Question: I have the following query with 'LIKE' condition:
'Select top 20 * from entity with(NOLOCK) where first like 'john%''
The Above query will return the employee whose first name starts with John.
Now the same query using Full-Text Index search:
'''
Select top 20 * from entity with(NOLOCK) WHERE Contains(First,'John').
'''
The above code returns all the records which contains phase john in first name.
How to make the second query return the exact matching records, that is those beginning with .
The desired result is shown on this picture below:

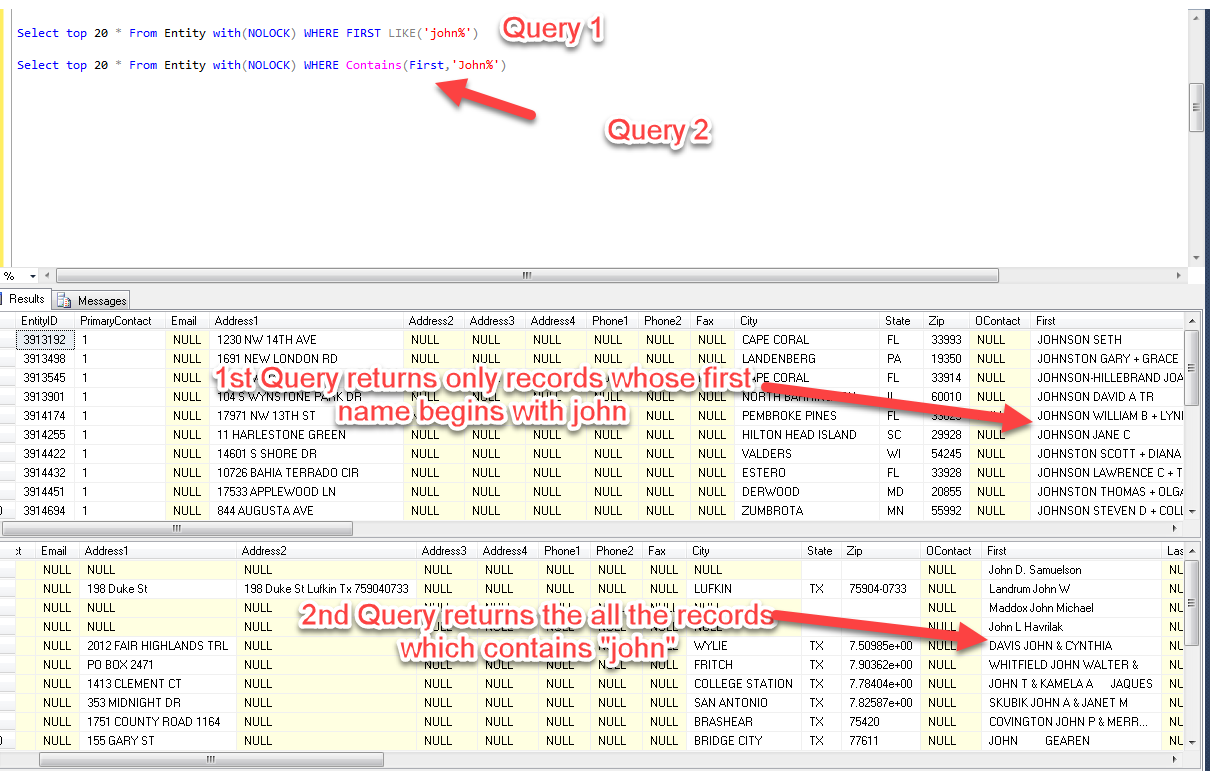
Answer: you can do something like this:
'''
WITH cte AS (
SELECT * FROM entity WHERE Contains(First,'John')
)
SELECT TOP 20 * FROM cte WHERE cte.First like 'John%'
'''
this way Full-Text search will select ALL records containing John and the outer 'SELECT ... LIKE' will choose only those starting with 'John'.
you can also order inner Full-Text search results by matching Rank and then join to your 'entity' table like this:
'''
WITH cte AS (
SELECT [KEY],[Rank] from CONTAINSTABLE(entity, First, 'John', 9999)
)
SELECT TOP 20 e.* from cte
INNER JOIN entity e on cte.[Key]=e.PK_Entity
WHERE e.First like 'John%'
'''
replace e.PK_Entity with the entity table Primary Key.
Note, the above query will first select top 9999 records containing string 'John' ordered by matching Rank and the second 'SELECT' will 'JOIN' to the 'entity' table to get those records starting with John.
To make it work faster and depending on the number of records in your table you can lower the 9999 number in the 'CONTAINSTABLE' call if you don't need so many results from Full-Text Search. Just don't make it 20, because top 20 matching rows does not necessarily begin with .
HTH